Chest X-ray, PA view. Patient: 39 years old, sex M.
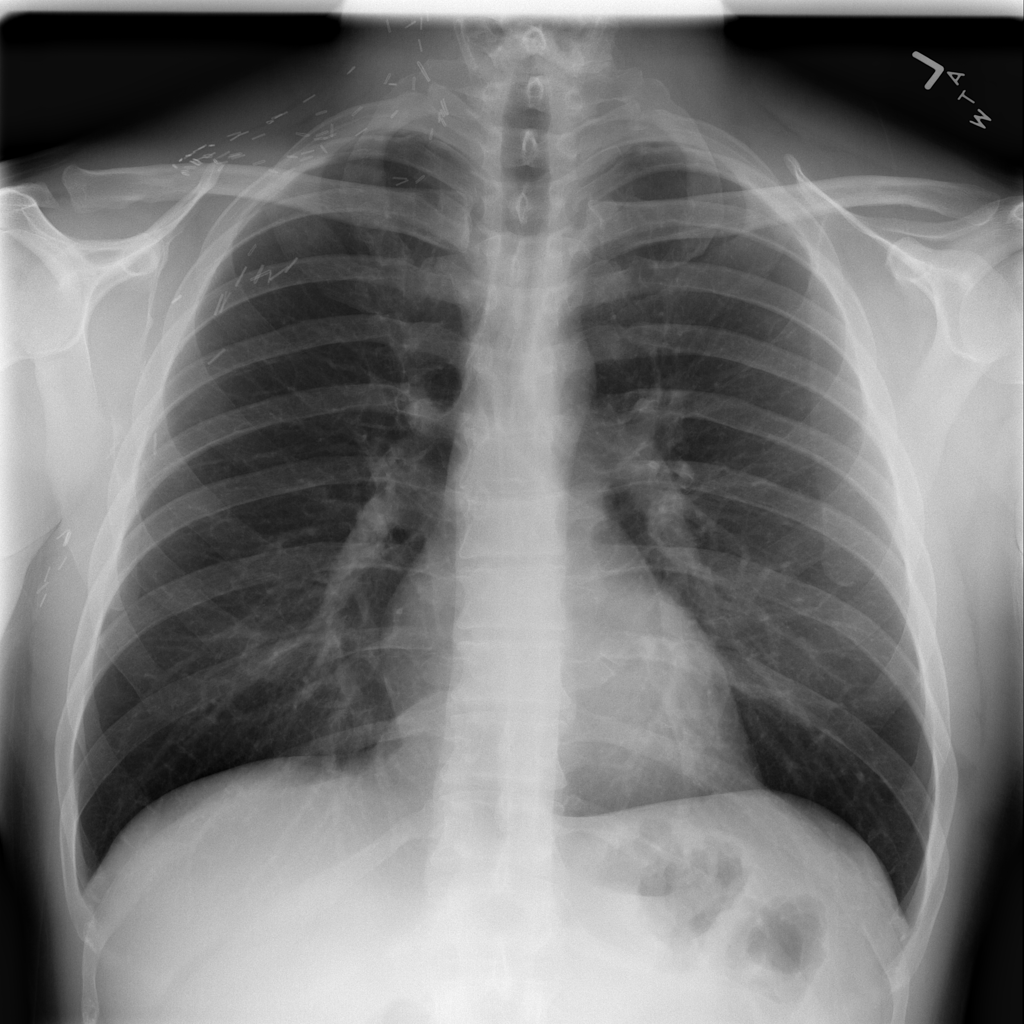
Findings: No Finding